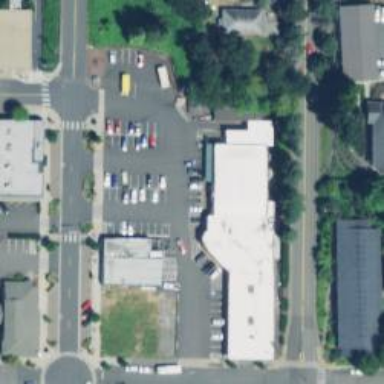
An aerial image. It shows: Supermarket.